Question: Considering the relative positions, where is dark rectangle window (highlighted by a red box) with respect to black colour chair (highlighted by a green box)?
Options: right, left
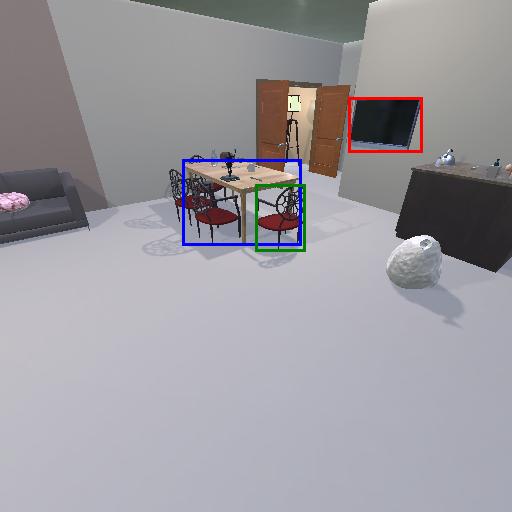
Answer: right